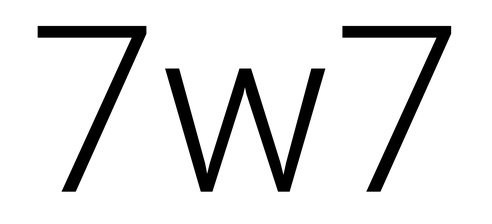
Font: Roboto_Light